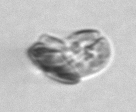
Label: Karenia